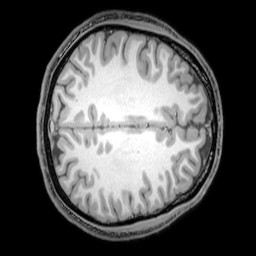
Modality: T1w
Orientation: axial
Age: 22
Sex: male
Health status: healthy
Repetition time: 0.081 s
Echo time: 0.037 s